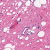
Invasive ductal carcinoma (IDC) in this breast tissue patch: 0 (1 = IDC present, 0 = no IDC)